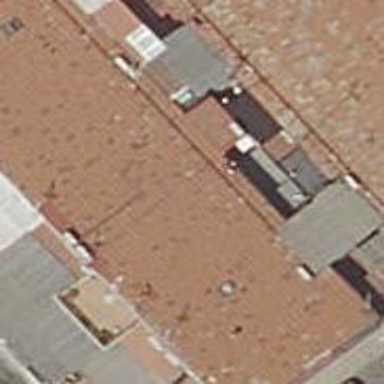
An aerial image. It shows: Terrace building.